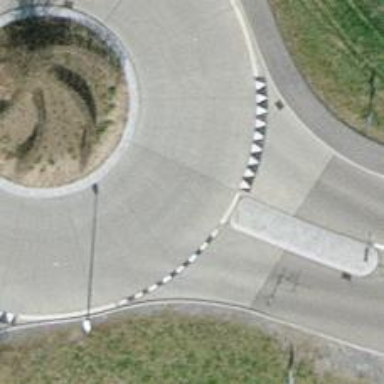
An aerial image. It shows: Tertiary road with asphalt surface.